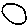
Label: circle